Field crop: maize
Growth stage: 1
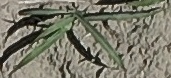
Species: sorghum